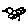
Label: bird